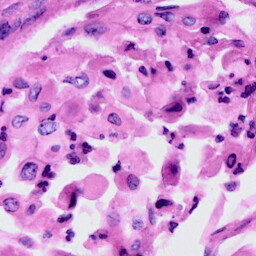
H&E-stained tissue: Cervix